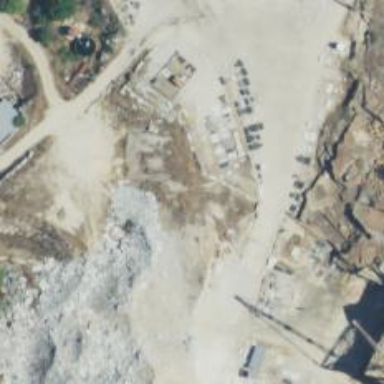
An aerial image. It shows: Quarry area.